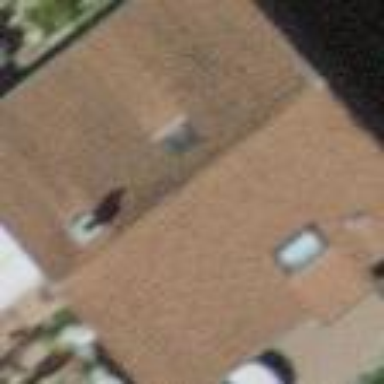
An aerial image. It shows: Gabled house with roof tiles.